Question: I have a Dropdown as
'''
<select name="cmb" class="txtRed" id="cmb1">
options
</select>
'''
in style.css I have class txtRed as
'''
.txtRed {
border-bottom : red 2px solid;
border-top : red 2px solid;
border-left : red 2px solid;
border-right : red 2px solid;
}
'''
It is working fine for and . It have problem with IE 8 only.
What is solution for this ? is any other additional attribute or hack I can use ?
Output should be like below image

I have tried following dummy code, which is also not working for IE8, I have checked compatibility mode, it is for IE 8 only
'''
<html>
<head>
<style type="text/css">
.txtRed {
border-bottom : red 2px solid;
border-top : red 2px solid;
border-left : red 2px solid;
border-right : red 2px solid;
}
</style>
</head>
<body>
<select name="cmb" class="txtRed" id="cmb1" style="border-bottom:red 2px solid;">
<option> Option 1 </option>
<option> Option 2 </option>
</select>
</body>
</html>
'''
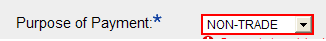
Answer: '''
<!DOCTYPE html PUBLIC "-//W3C//DTD XHTML 1.0 Strict//EN"
"http://www.w3.org/TR/xhtml1/DTD/xhtml1-strict.dtd">
'''
add this to your code